Question: So, I've got the signin example running, and I can't figure out where I've gone astray. Here's a picture. The top picture is what I get in my browser when I run my code locally -- but the example on the bootstrap site looks like the second one, below, which is what I want. What am I missing?
Cheers,
Simon

Here's the code I'm using, as well:
'''
<div class="container">
<form class="form-signin" role="form">
<h2 class="form-signin-heading">Please sign in</h2>
<input type="email" class="form-control" placeholder="Email address" required autofocus>
<input type="password" class="form-control" placeholder="Password" required>
<div class="checkbox">
<label>
<input type="checkbox" value="remember-me"> Remember me
</label>
</div>
<button class="btn btn-lg btn-primary btn-block" type="submit">Sign in</button>
</form>
</div> <!-- /container -->
'''
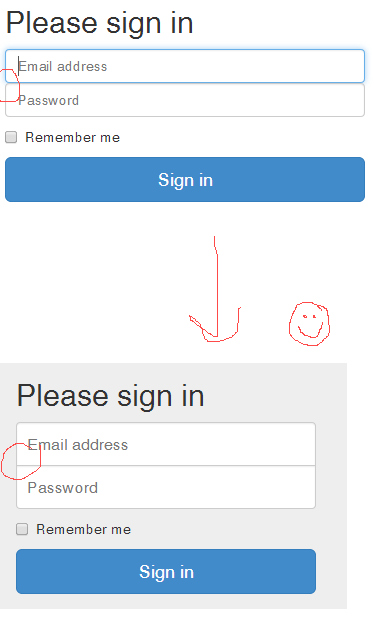
Answer: The example login form has custom CSS embedded in the page.
<URL>
'''
body {
padding-top: 40px;
padding-bottom: 40px;
background-color: #eee;
}
.form-signin {
max-width: 330px;
padding: 15px;
margin: 0 auto;
}
.form-signin .form-signin-heading,
.form-signin .checkbox {
margin-bottom: 10px;
}
.form-signin .checkbox {
font-weight: normal;
}
.form-signin .form-control {
position: relative;
height: auto;
-webkit-box-sizing: border-box;
-moz-box-sizing: border-box;
box-sizing: border-box;
padding: 10px;
font-size: 16px;
}
.form-signin .form-control:focus {
z-index: 2;
}
.form-signin input[type="email"] {
margin-bottom: -1px;
border-bottom-right-radius: 0;
border-bottom-left-radius: 0;
}
.form-signin input[type="password"] {
margin-bottom: 10px;
border-top-left-radius: 0;
border-top-right-radius: 0;
}
'''